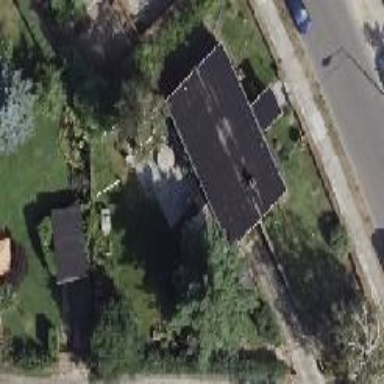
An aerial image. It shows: Detached building with flat roof.